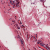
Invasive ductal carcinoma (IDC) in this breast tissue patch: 0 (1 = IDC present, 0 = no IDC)